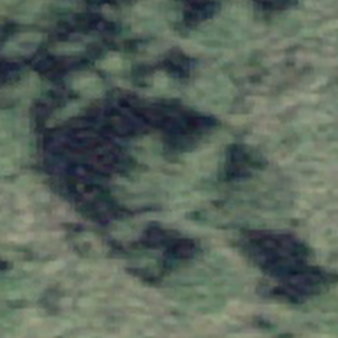
Label: other